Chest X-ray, AP view. Patient: 45 years old, sex M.
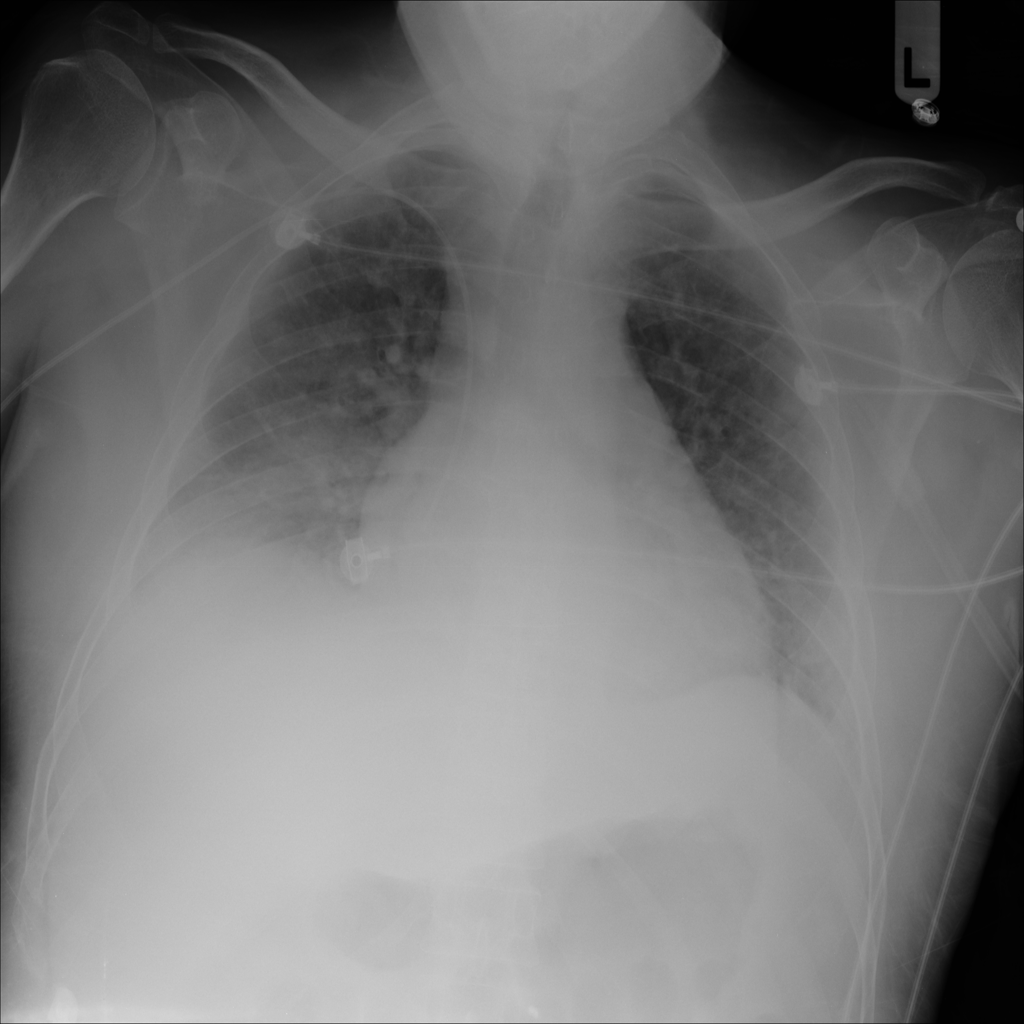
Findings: Infiltration